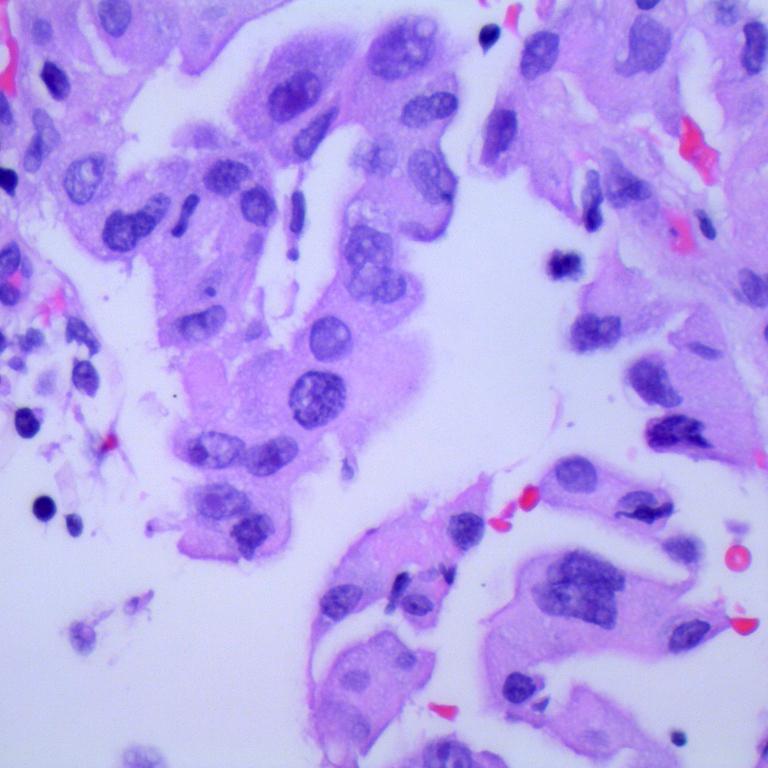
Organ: lung
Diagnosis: adenocarcinomas